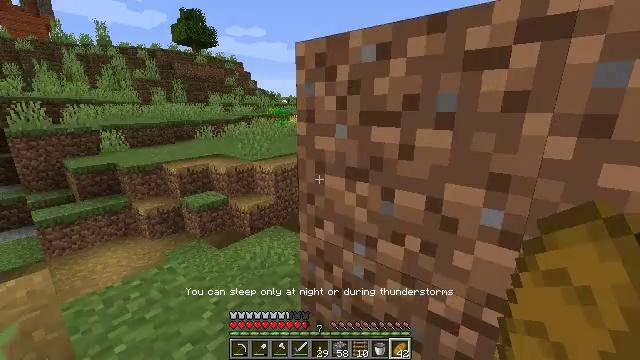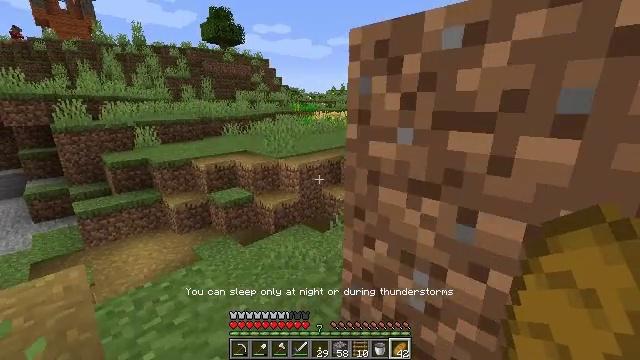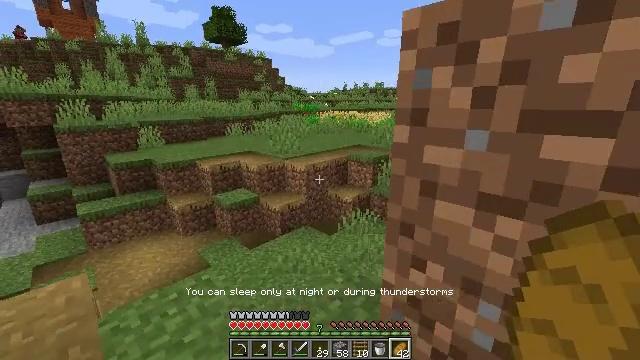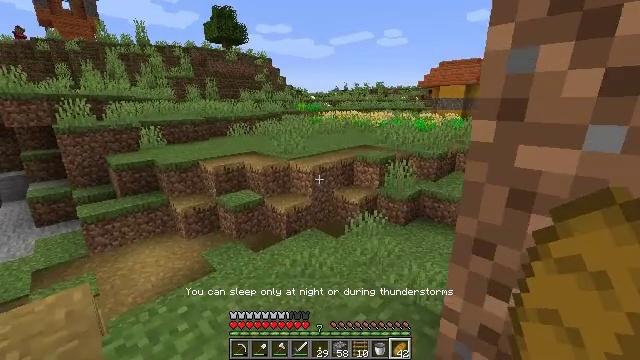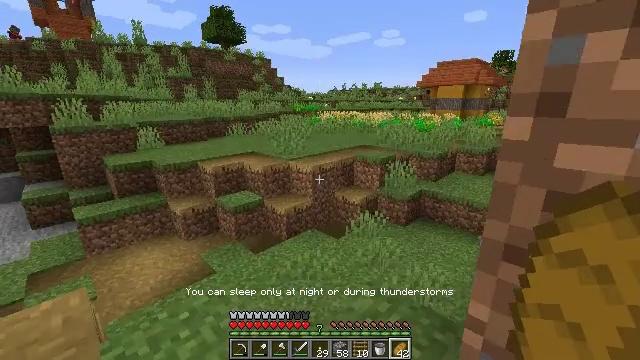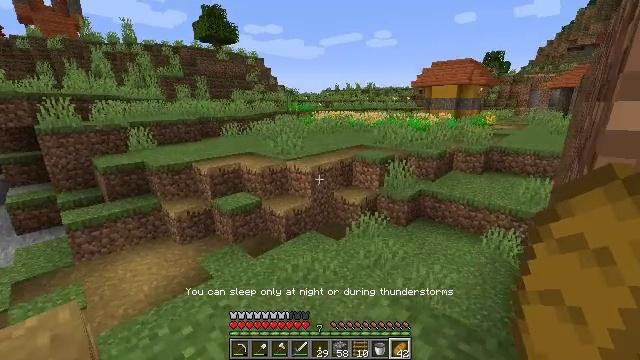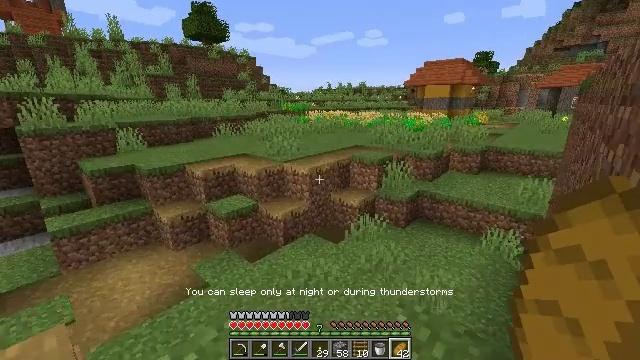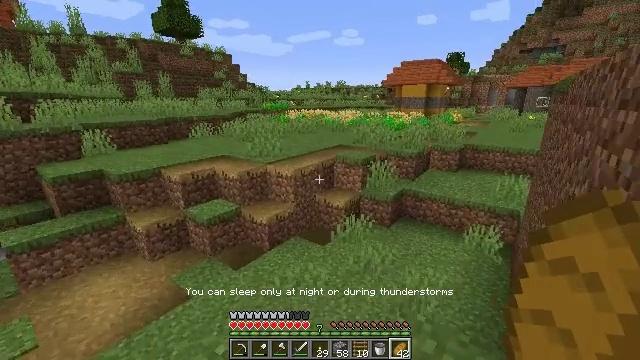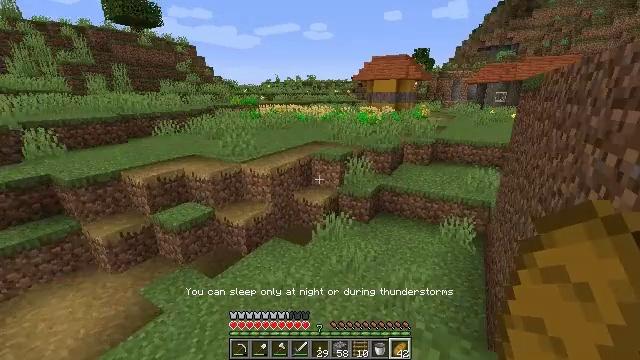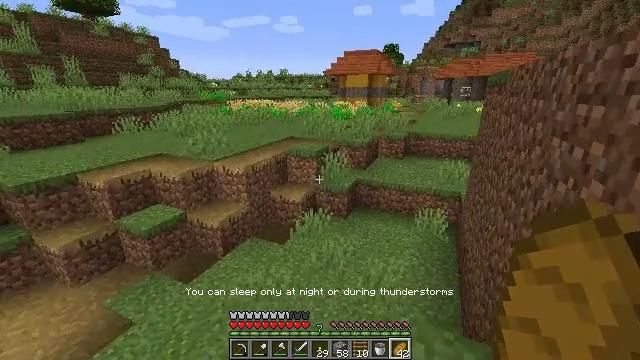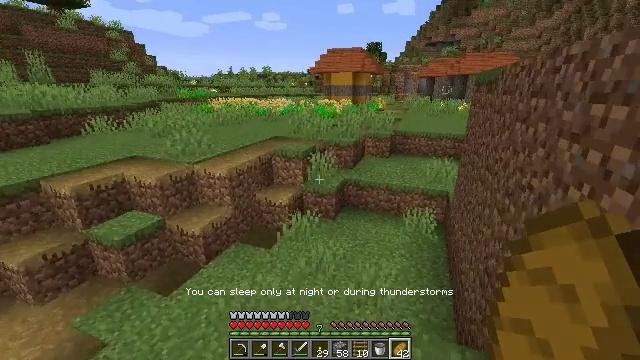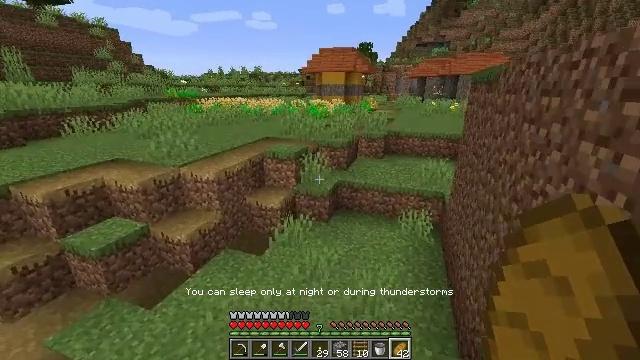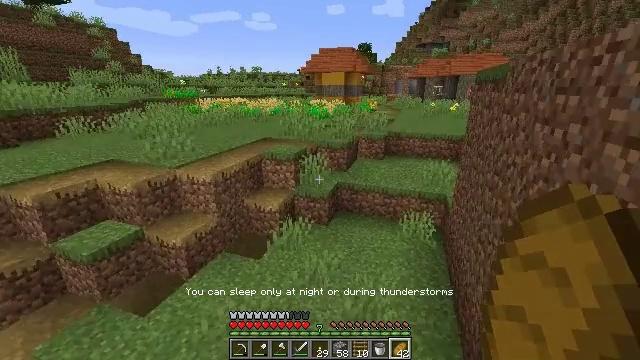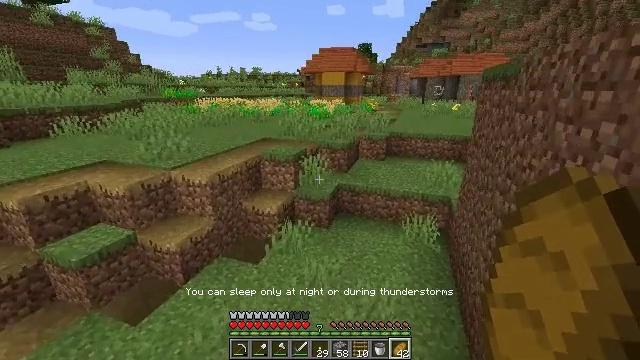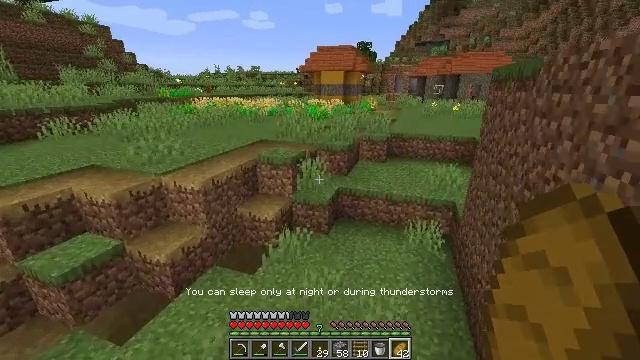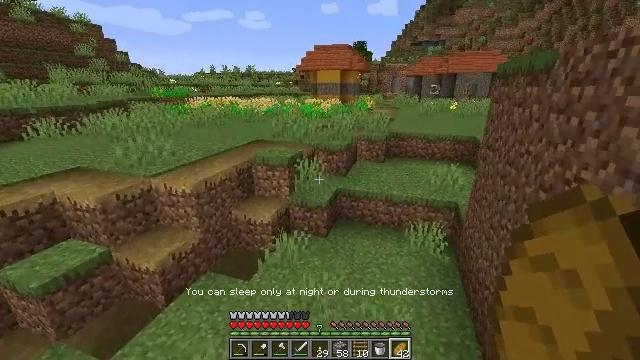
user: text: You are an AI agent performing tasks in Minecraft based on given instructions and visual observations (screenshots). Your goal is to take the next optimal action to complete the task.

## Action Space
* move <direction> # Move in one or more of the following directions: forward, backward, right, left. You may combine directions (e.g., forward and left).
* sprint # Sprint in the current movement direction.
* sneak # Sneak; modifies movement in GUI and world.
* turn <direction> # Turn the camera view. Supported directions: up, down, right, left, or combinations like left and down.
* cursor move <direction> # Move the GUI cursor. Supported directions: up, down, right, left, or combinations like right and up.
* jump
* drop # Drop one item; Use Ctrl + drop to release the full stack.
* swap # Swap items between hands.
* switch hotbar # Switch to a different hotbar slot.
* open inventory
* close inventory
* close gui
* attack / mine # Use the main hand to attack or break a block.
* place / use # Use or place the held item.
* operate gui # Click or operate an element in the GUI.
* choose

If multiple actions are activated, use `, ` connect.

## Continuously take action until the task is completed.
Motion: motion action
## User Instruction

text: Remove the brown wall banner for reuse.
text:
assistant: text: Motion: move forward and move left, turn left
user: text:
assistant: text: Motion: move forward and move left
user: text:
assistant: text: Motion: move forward and move left
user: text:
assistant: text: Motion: move forward and move left
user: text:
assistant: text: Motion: move forward and move left, turn right
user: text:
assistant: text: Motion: move forward and move left, turn right
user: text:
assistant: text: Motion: move forward and move left, turn right
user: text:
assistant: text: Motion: move forward, turn right and down
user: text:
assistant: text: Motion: move forward, turn right and down
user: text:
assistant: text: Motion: move forward, turn right
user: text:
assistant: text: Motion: move forward, turn right
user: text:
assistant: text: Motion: move forward
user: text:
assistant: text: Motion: move forward
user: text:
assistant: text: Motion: move forward
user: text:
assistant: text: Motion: move forward
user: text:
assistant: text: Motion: move forward, turn right
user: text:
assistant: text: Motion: move forward, turn right and up
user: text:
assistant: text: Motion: move forward, turn right and up
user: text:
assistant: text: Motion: move forward, turn right, use / place
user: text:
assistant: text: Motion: move forward, turn right, use / place
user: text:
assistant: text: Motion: move forward, use / place
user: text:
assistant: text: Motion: move forward, sprint, use / place
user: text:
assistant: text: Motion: move forward, sprint
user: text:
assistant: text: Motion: move forward, sprint
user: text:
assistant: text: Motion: move forward, sprint
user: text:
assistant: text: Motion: move forward, sprint, turn right
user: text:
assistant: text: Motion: move forward, sprint, turn right
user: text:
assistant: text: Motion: move forward, sprint, turn right
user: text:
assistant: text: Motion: move forward, sprint, turn right
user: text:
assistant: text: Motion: move forward, sprint